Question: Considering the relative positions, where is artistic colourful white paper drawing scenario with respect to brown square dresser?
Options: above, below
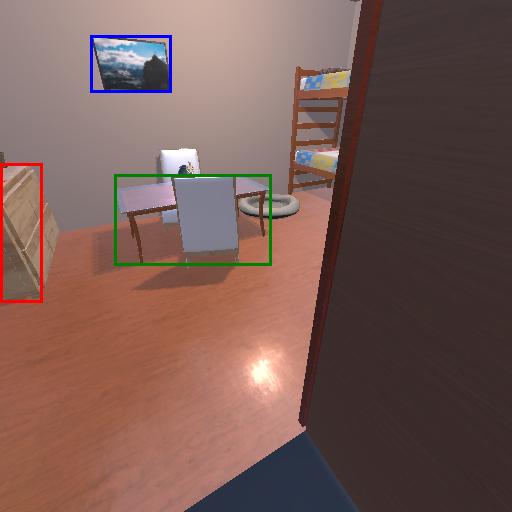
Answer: above